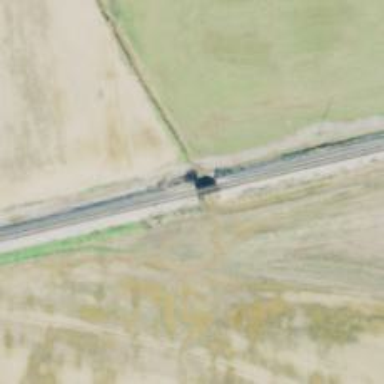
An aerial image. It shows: Bridge over railway line.